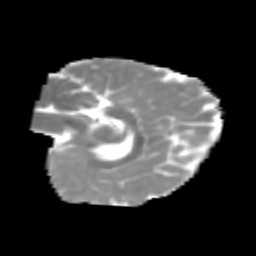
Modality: MD
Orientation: sagittal
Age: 6
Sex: male
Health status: healthy